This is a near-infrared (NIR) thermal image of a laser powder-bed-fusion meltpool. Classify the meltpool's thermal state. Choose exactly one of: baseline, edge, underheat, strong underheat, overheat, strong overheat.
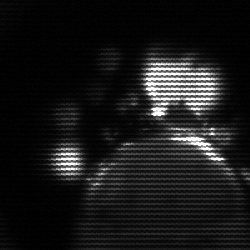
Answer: baseline